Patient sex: M
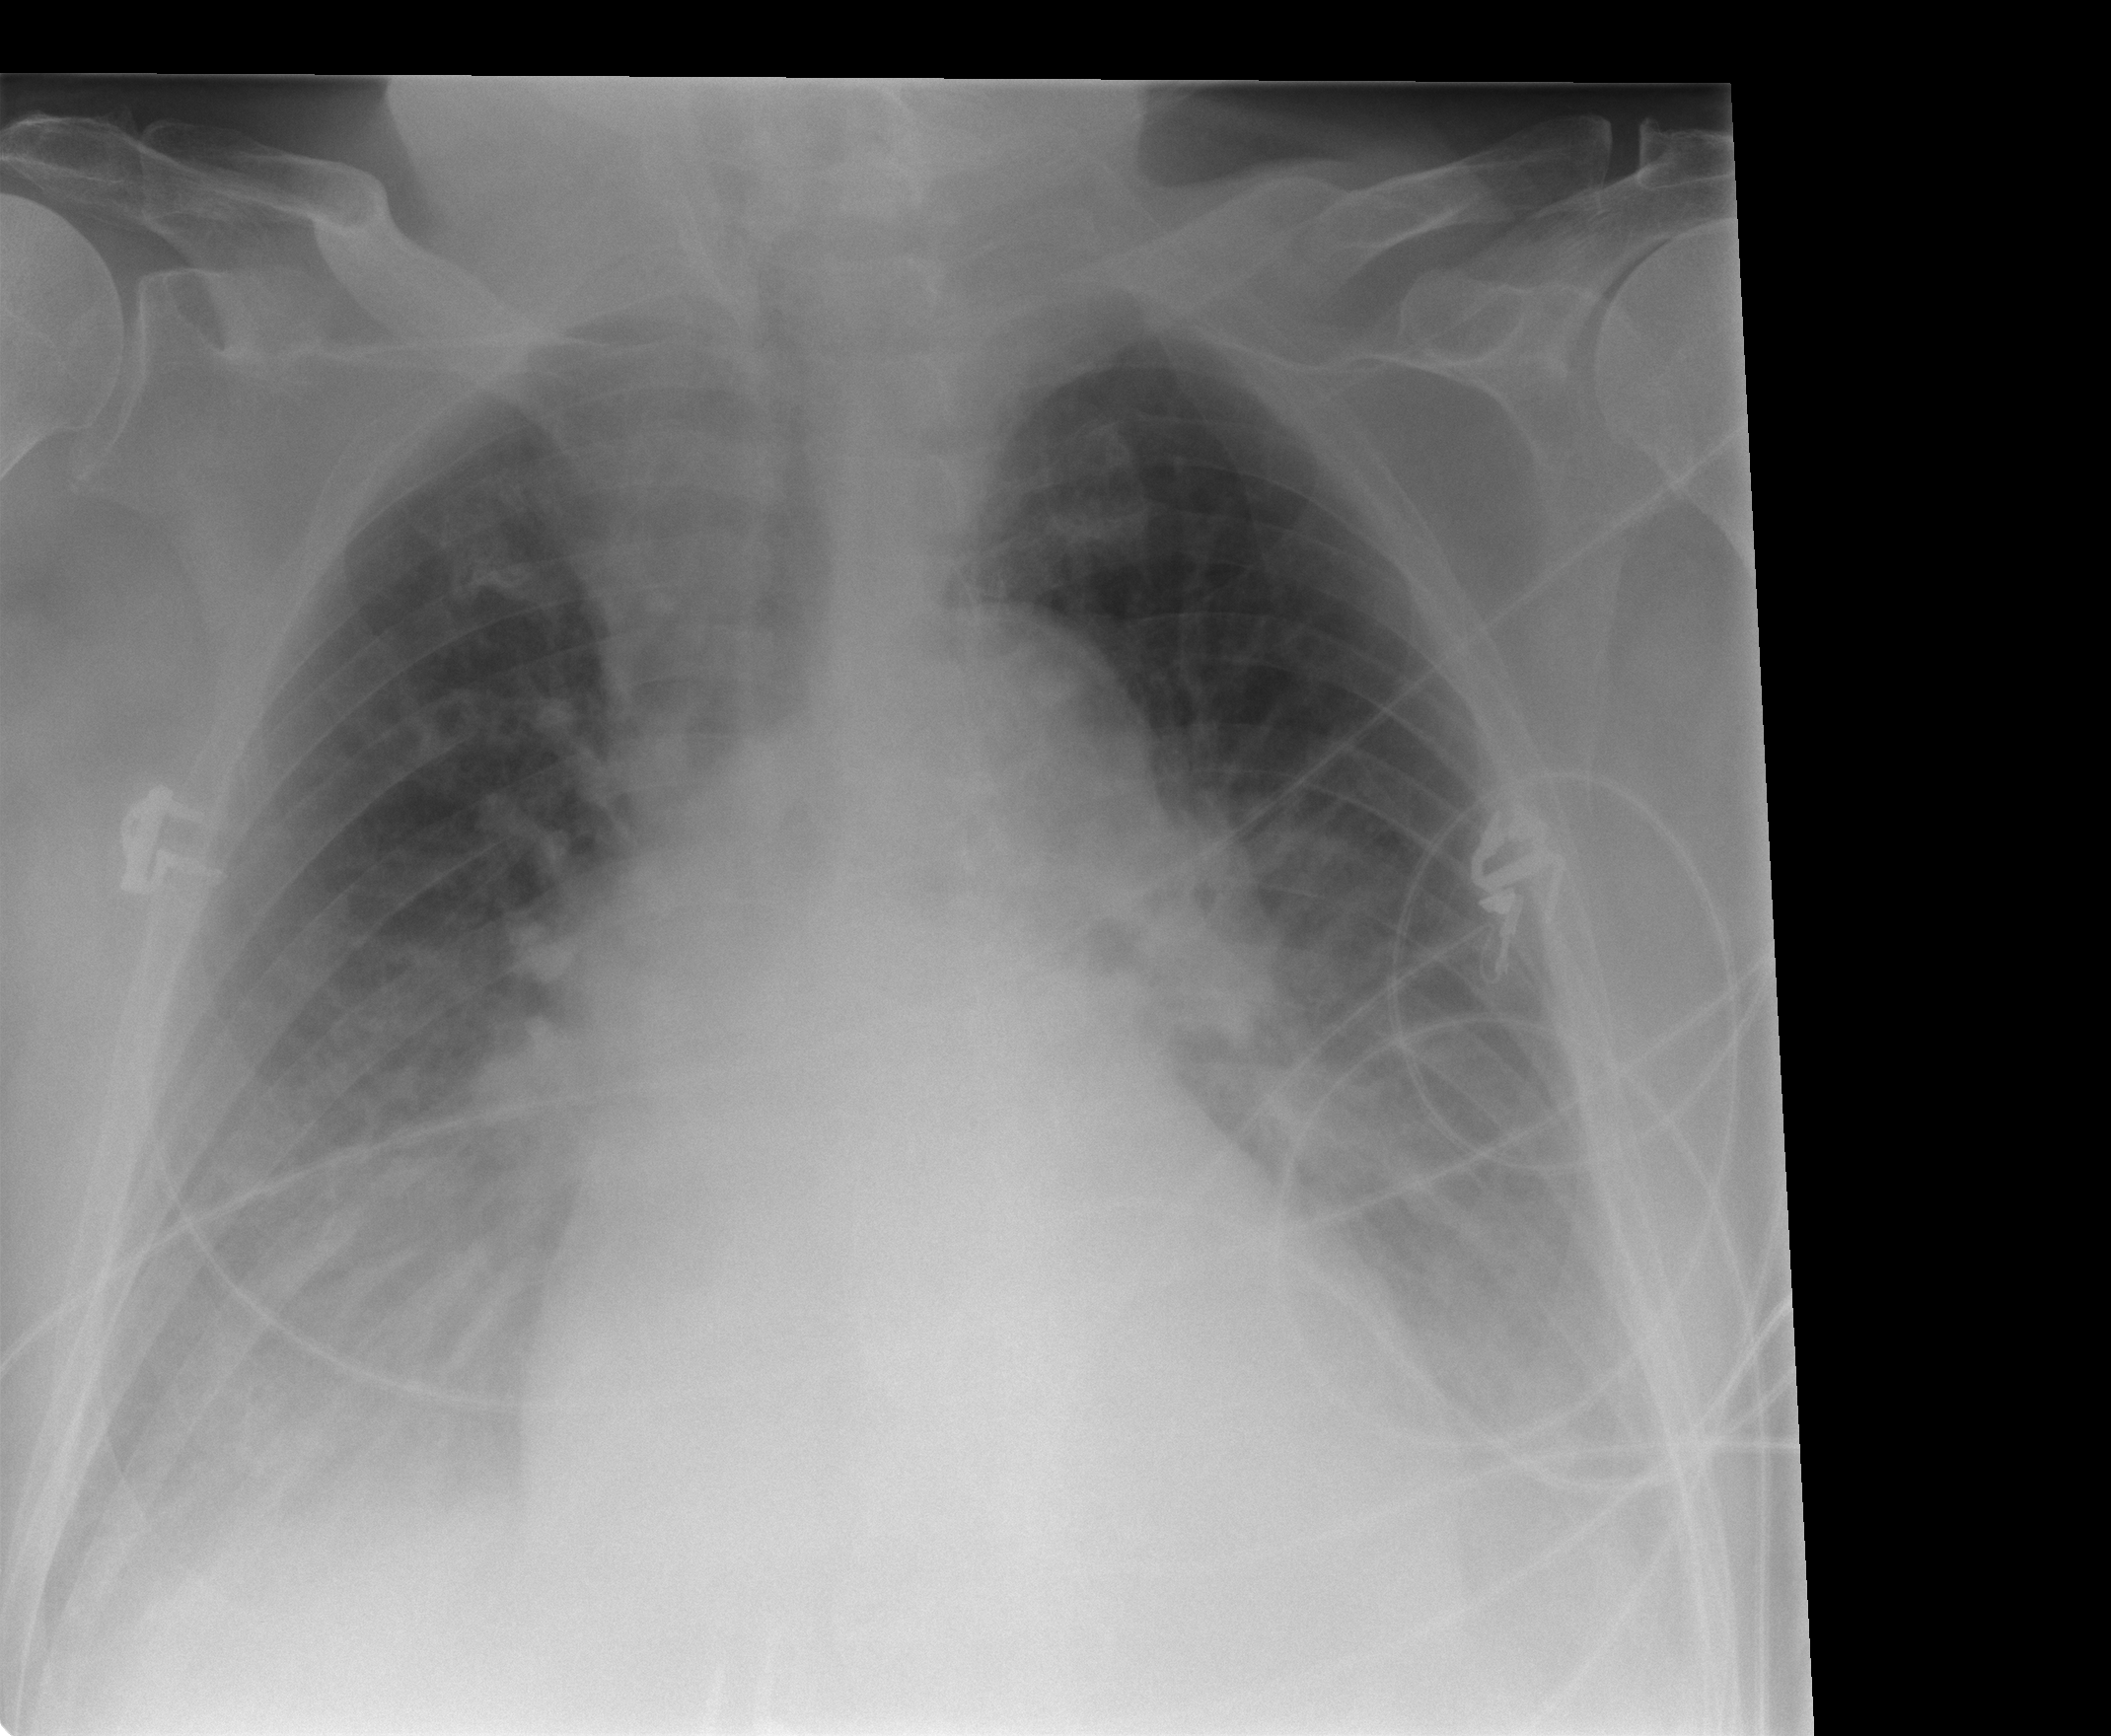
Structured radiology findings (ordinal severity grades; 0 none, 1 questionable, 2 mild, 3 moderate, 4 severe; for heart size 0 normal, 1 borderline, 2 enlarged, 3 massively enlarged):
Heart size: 2
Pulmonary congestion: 2
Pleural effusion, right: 2
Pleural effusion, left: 2
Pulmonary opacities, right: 0
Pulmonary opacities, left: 0
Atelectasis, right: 2
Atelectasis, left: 2